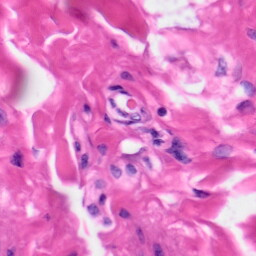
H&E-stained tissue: Skin